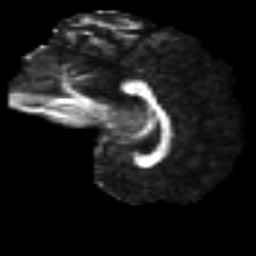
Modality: FA
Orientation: sagittal
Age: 25
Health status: ill
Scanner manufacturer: philips
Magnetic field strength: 3 T
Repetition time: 9 s
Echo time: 0.127 s